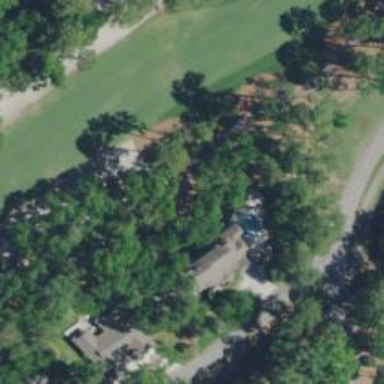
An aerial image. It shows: Service road designated as golf cart path.